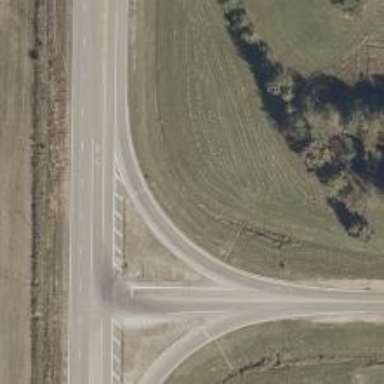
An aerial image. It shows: Secondary link road with asphalt surface.